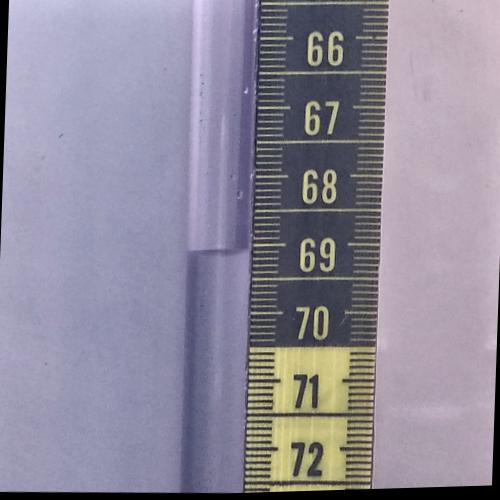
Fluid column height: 69.1 cm